Interaction volume radius: 10 \u00c5
Interaction volume height: 25 \u00c5
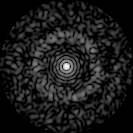
Disorder parameter: 0.8119